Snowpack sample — Snodgrass Mountain, Crested Butte, Colorado (2/4/25, 12:06 PM MST)
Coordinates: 38.923, -106.968
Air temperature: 35 °F
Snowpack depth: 80 cm
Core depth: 50 cm
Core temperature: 30.2 °F
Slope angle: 14°, slope face: 78°
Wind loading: low
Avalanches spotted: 0
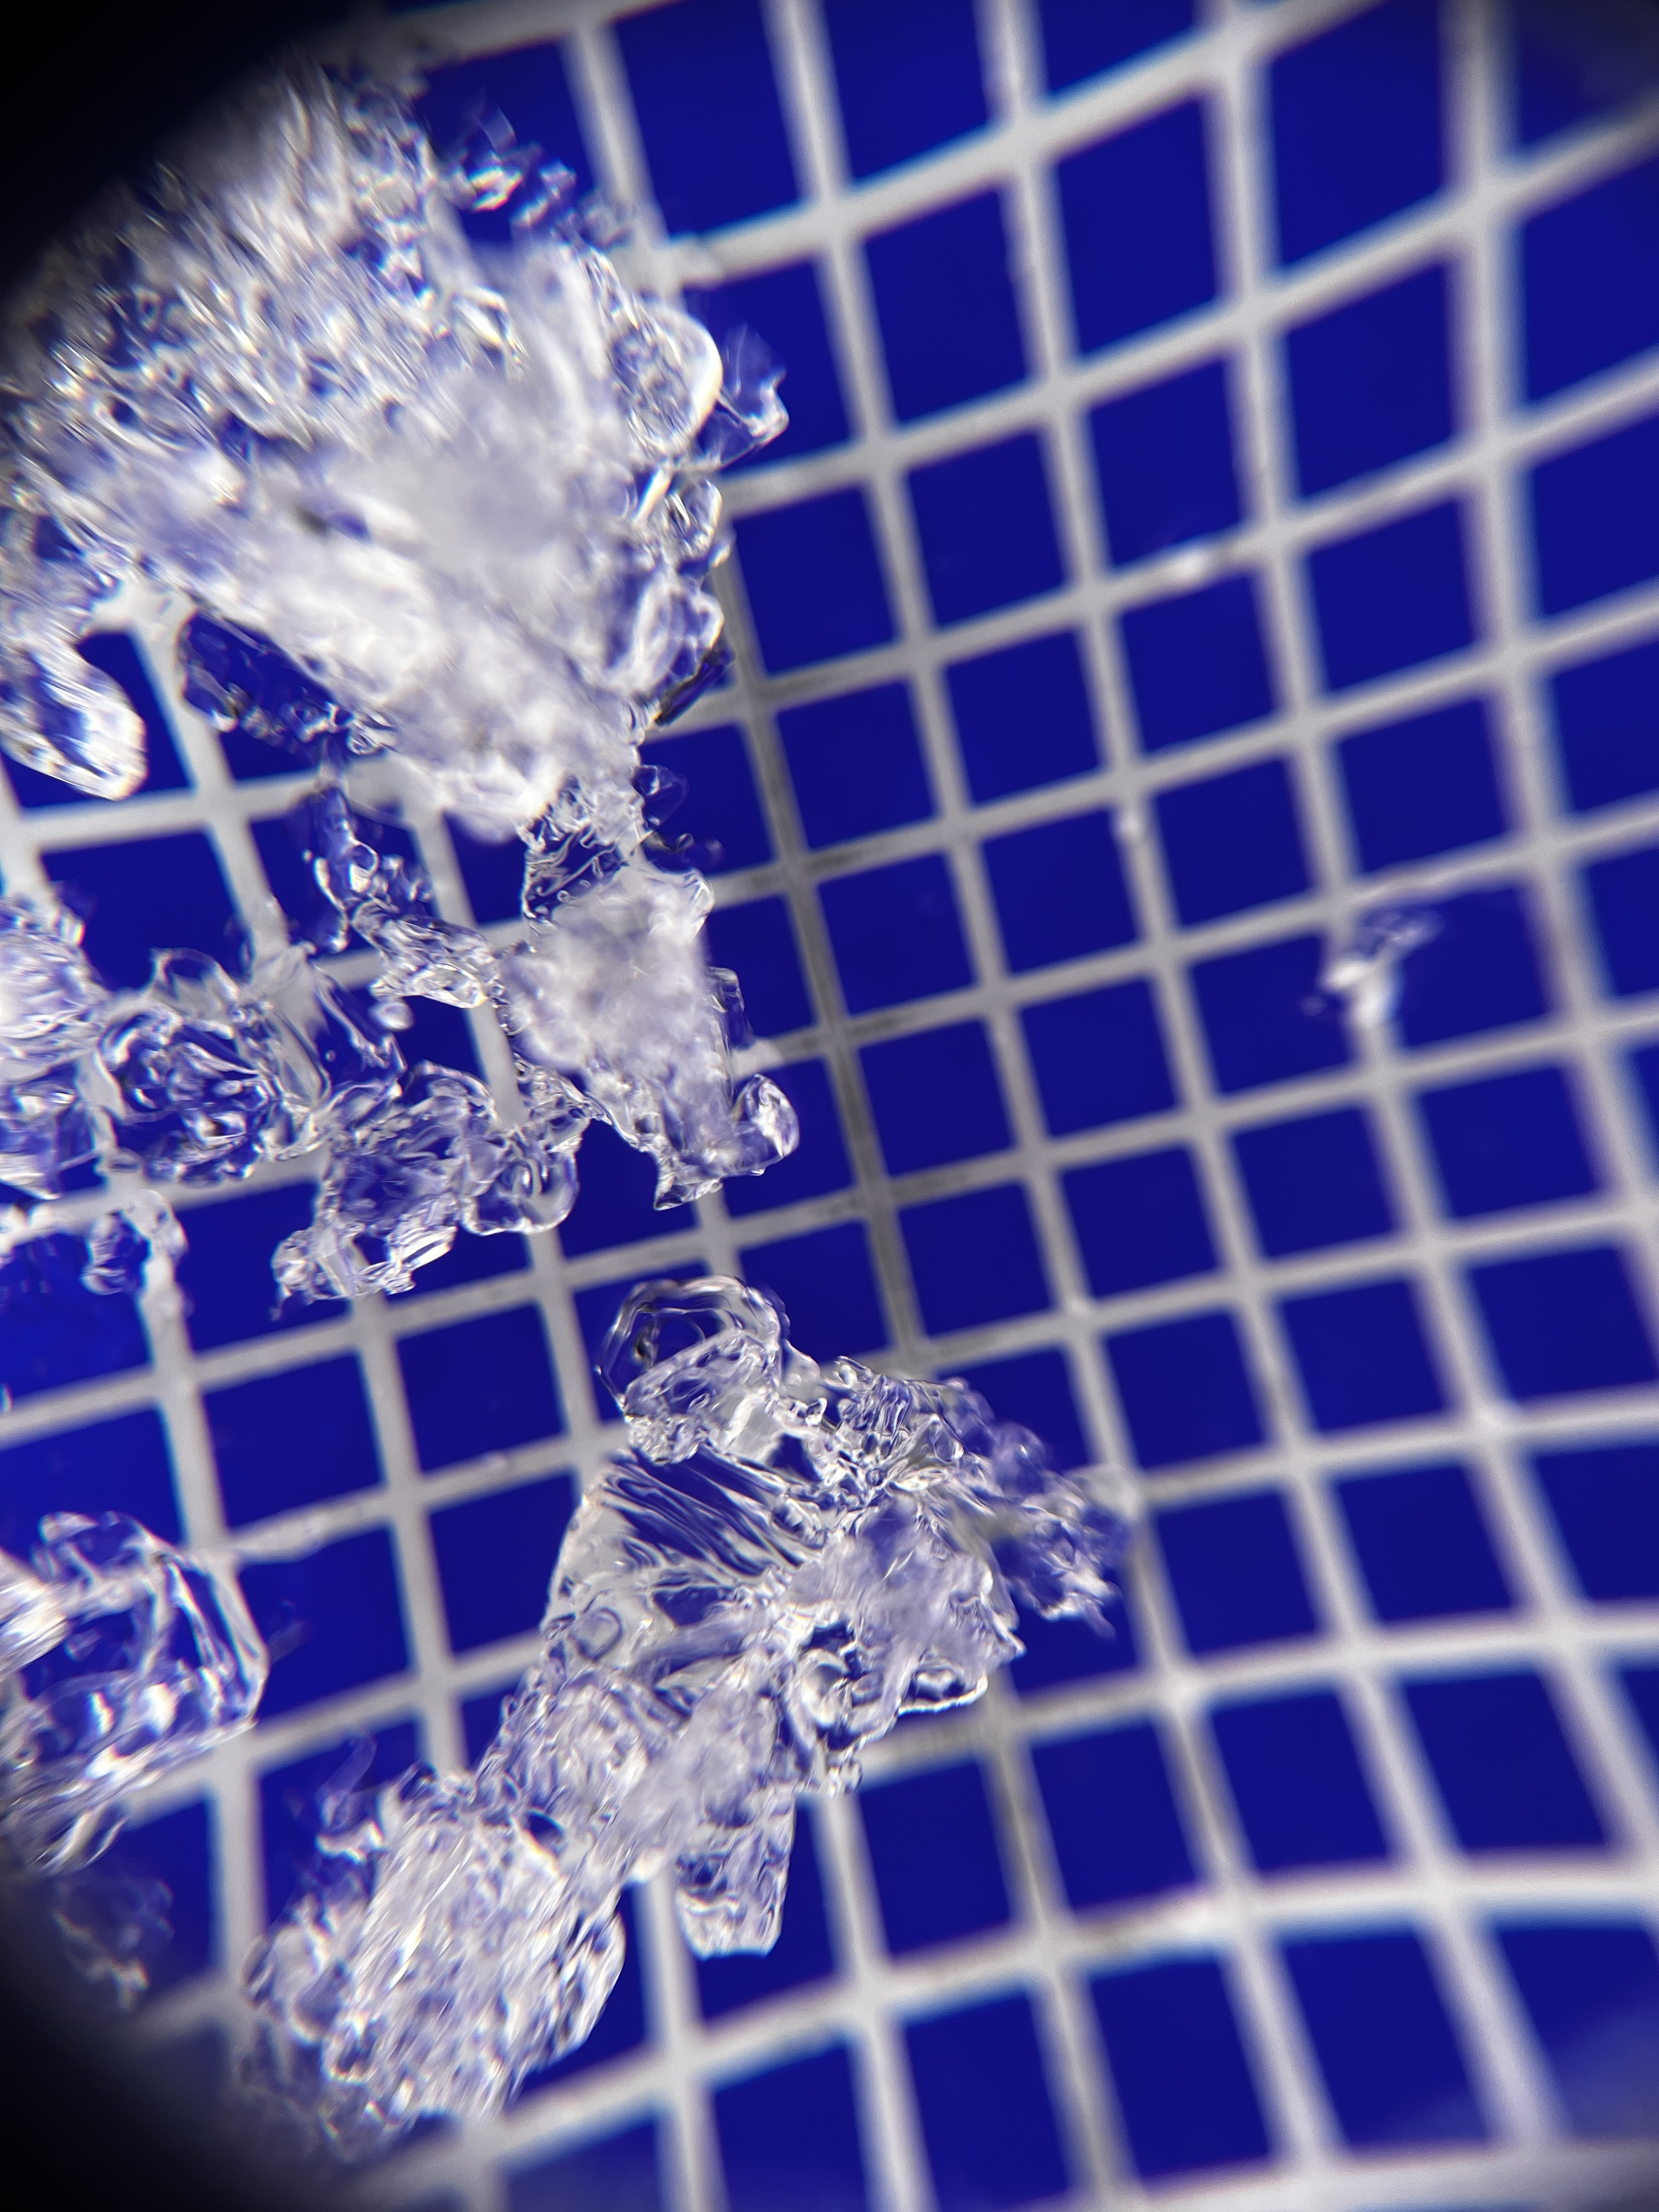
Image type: magnified_profile
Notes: No avalanches nearby, unusually warm weather for the last month reported by residents, Collected 25 yards from treeline